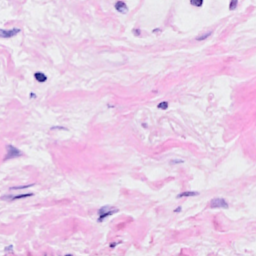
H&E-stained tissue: Breast